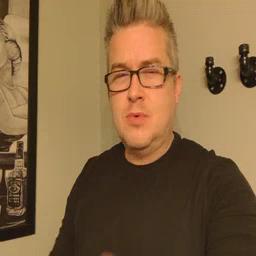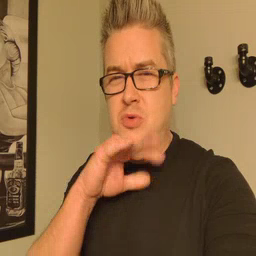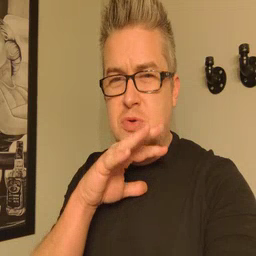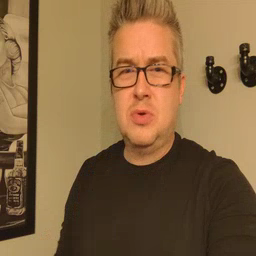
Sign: dirty